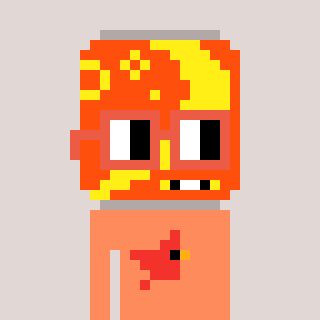
a pixel art character with square orange glasses, a pop-shaped head and a peachy-colored body on a warm background